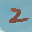
Label: 2